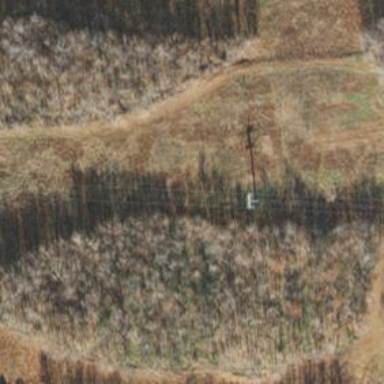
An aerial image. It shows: Downhill woodland piste with backcountry grooming.